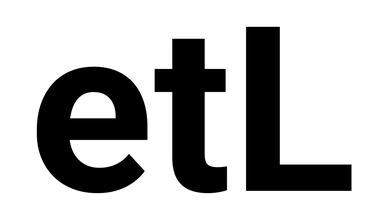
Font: Roboto_Bold